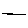
Label: line